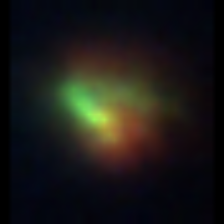
Taxon: NanoPlankton
Group: Other